Aerial crown-view tile of a tropical tree (Barro Colorado Island, Panama), acquired 20250414:
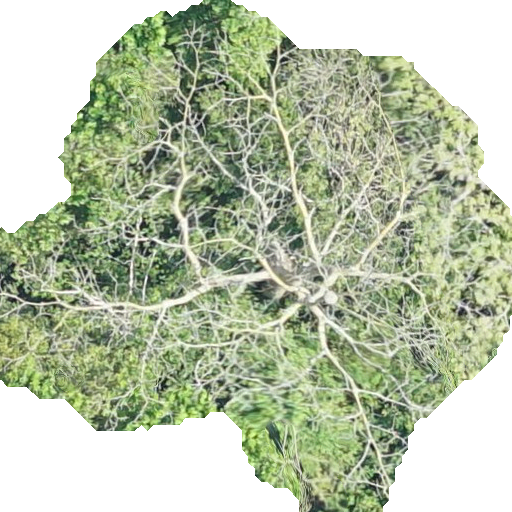
Species: Pseudobombax septenatum
GBIF accepted scientific name: Pseudobombax septenatum
Crown area: 276.529 m²